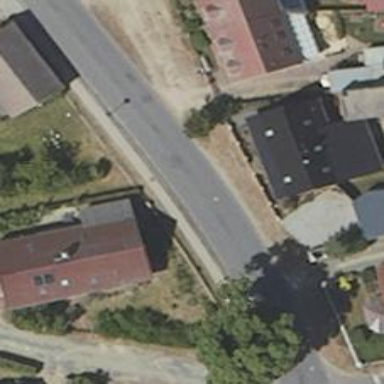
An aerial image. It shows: Tertiary road with asphalt surface passing through residential area.